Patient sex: M
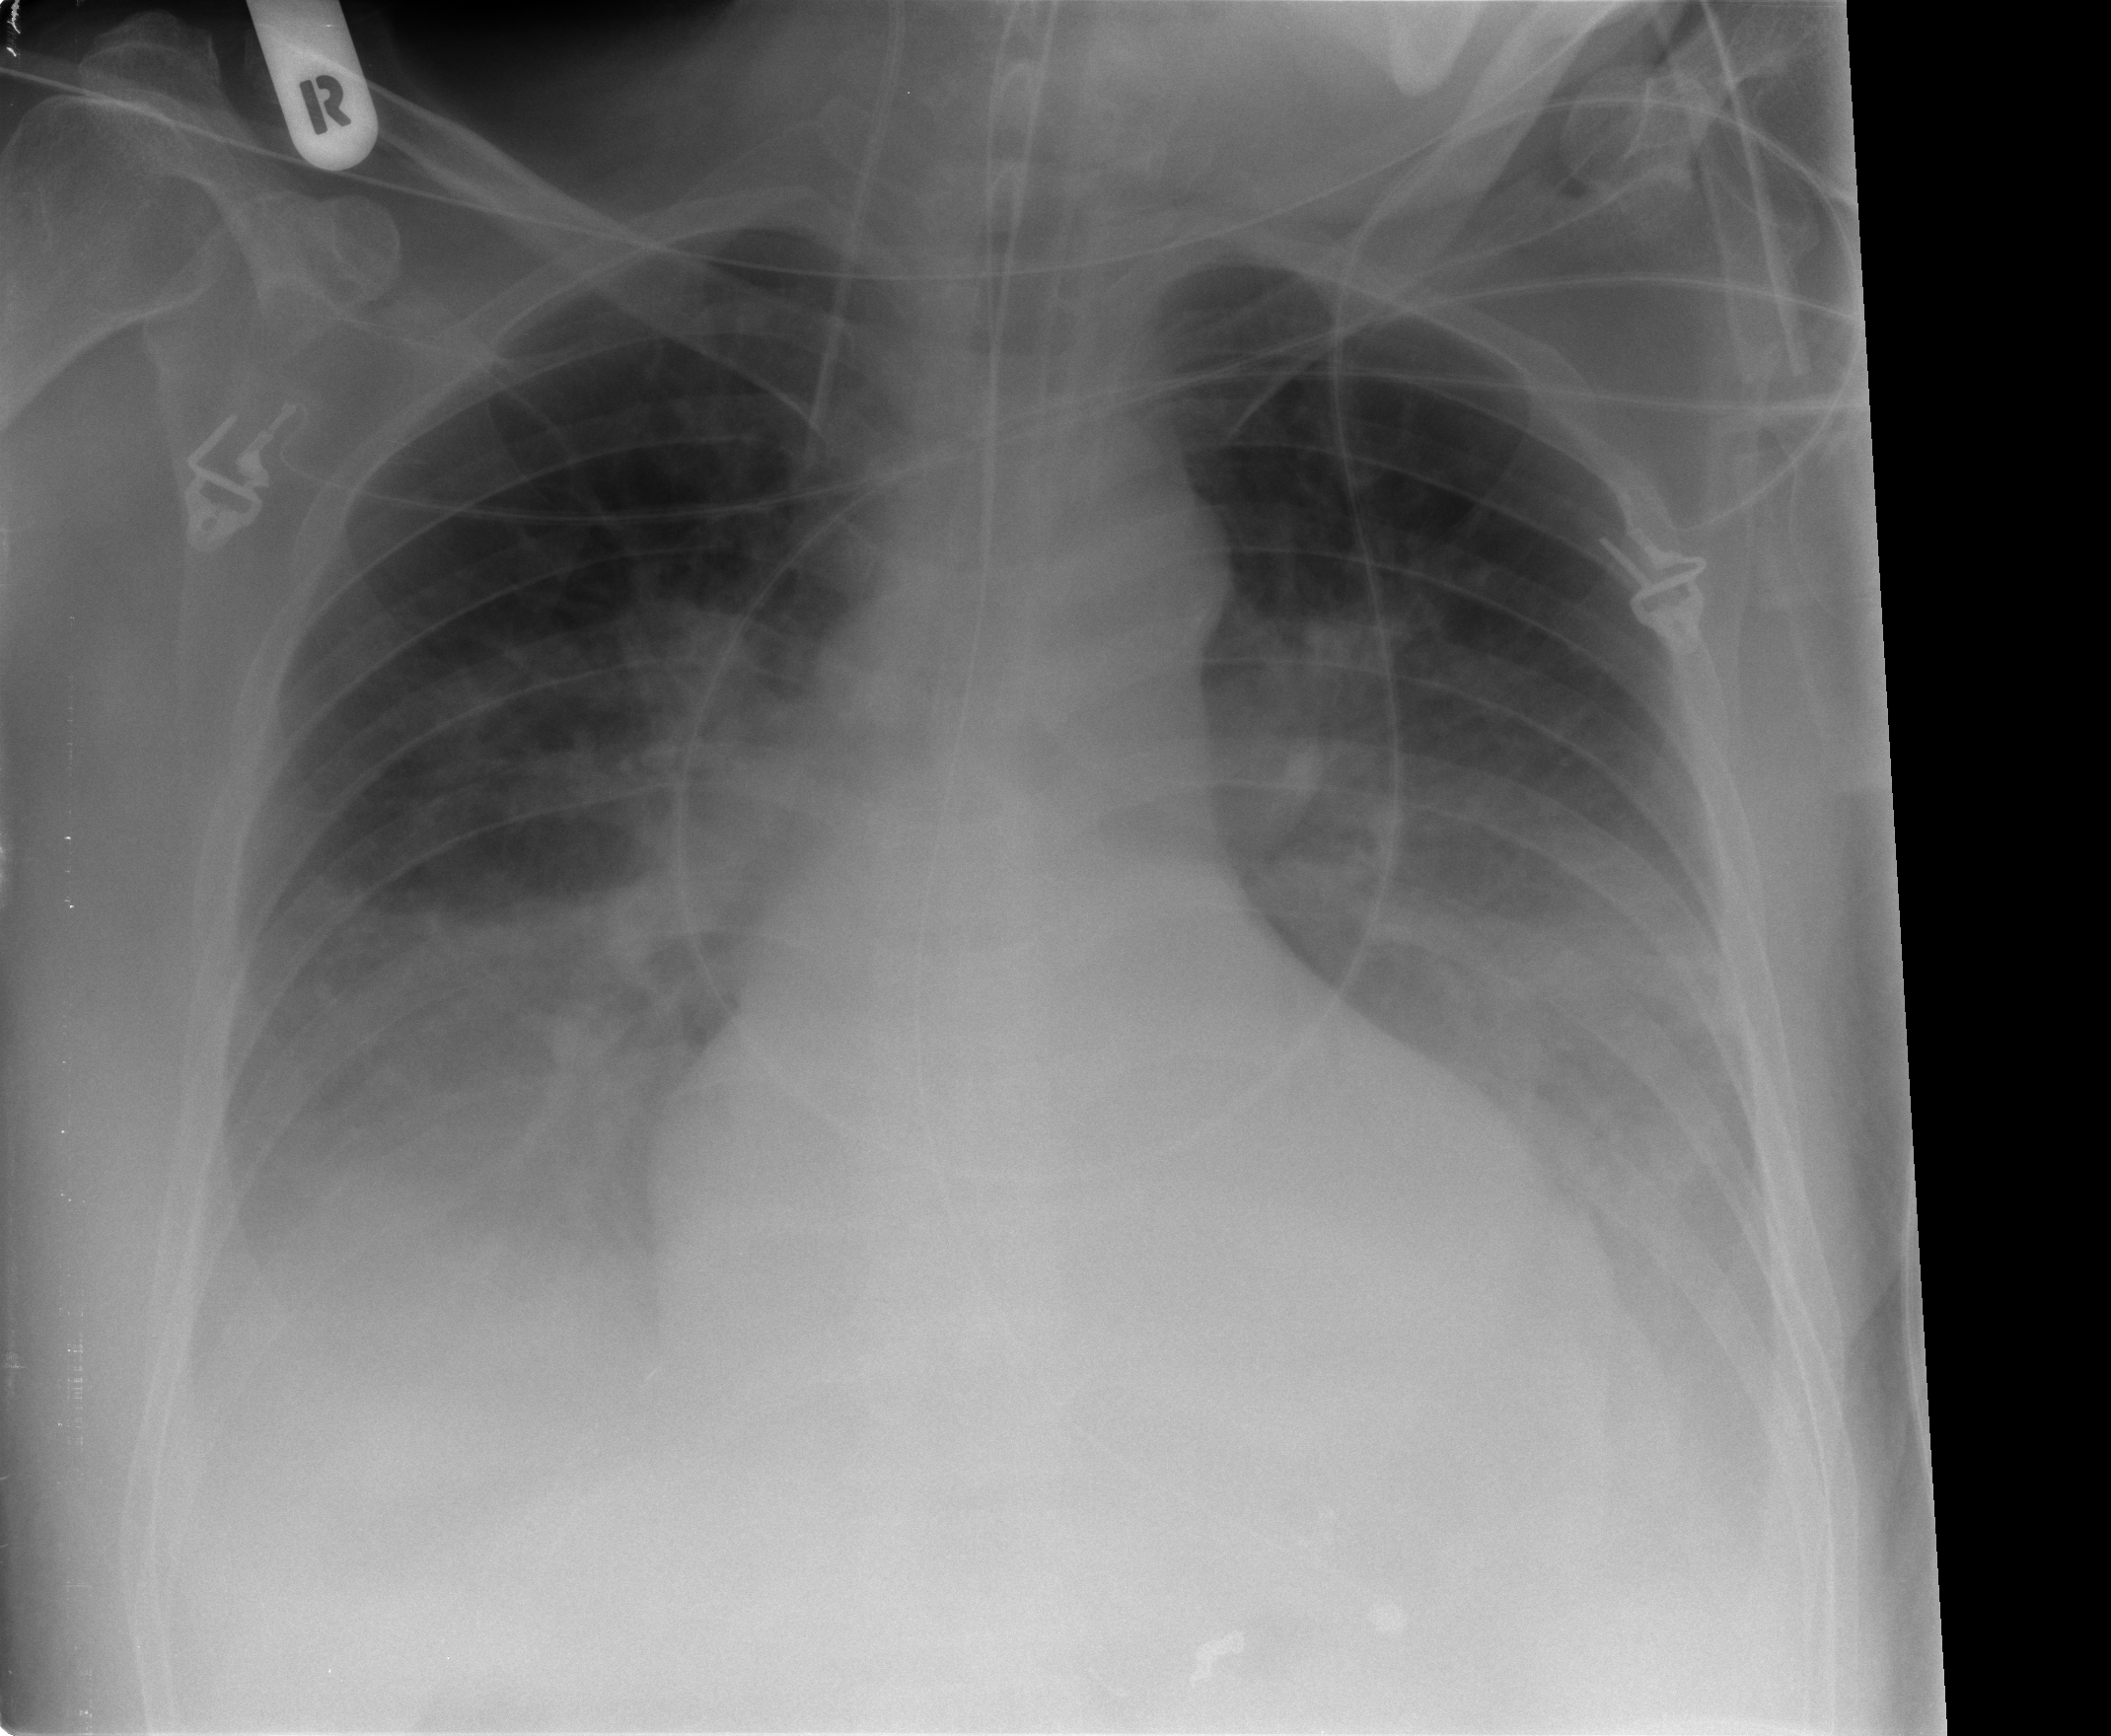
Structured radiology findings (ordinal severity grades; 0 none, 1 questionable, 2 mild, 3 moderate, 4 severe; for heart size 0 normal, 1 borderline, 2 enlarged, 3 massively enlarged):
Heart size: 2
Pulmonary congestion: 2
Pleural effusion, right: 2
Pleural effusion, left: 2
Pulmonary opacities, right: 0
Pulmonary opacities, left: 0
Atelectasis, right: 2
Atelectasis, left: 2